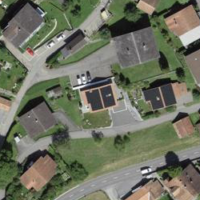
EUNIS habitat code: 54
Species observed at this site:
Lapsana communis